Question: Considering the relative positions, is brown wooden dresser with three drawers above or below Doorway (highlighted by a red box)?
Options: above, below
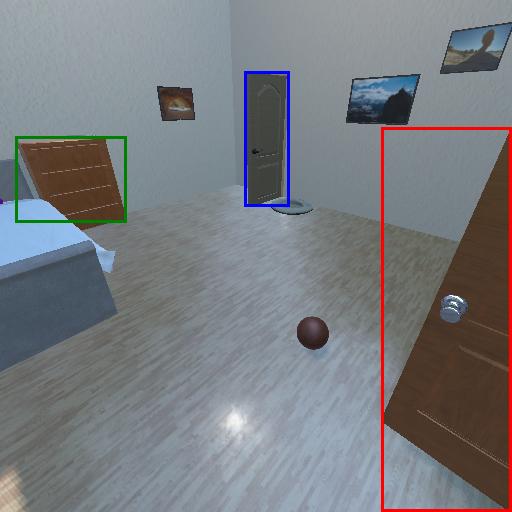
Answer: above